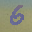
Label: 6